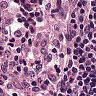
Metastatic tissue present: no